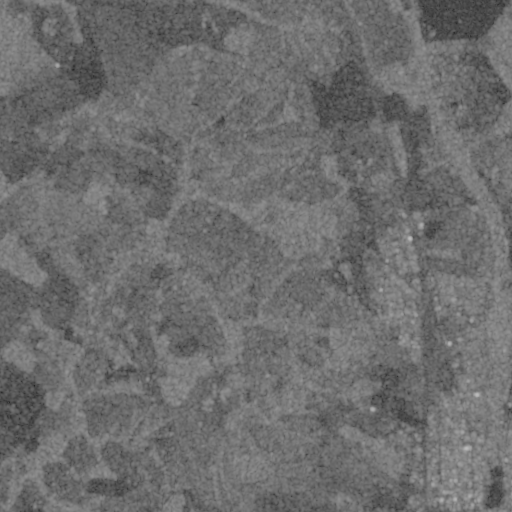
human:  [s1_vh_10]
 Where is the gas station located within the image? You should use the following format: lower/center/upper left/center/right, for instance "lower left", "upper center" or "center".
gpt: The gas station is located in the lower right of the image.
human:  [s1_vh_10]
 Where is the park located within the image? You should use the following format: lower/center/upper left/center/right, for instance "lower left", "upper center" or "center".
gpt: The park is located in the lower right of the image.
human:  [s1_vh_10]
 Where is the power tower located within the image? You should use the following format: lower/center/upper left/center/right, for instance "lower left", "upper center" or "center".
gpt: The power tower is located in the upper right of the image.
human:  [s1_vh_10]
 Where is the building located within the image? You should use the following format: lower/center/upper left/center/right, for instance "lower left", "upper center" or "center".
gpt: There is no building in the image.

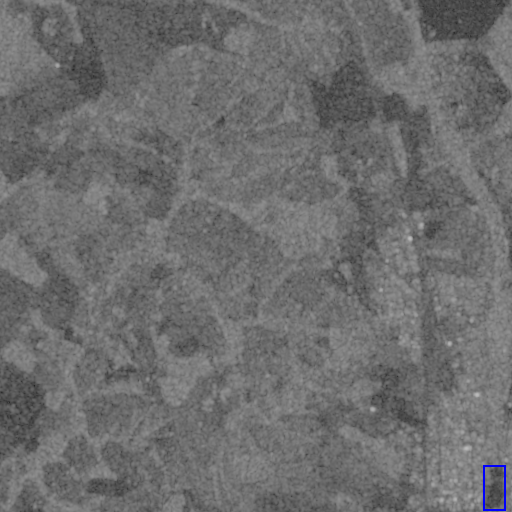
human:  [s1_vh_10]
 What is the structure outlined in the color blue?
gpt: The structure outlined in blue is a park.
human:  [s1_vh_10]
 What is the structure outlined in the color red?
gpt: There is no red outline.